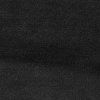
Atmospheric dust classification: not_dusty